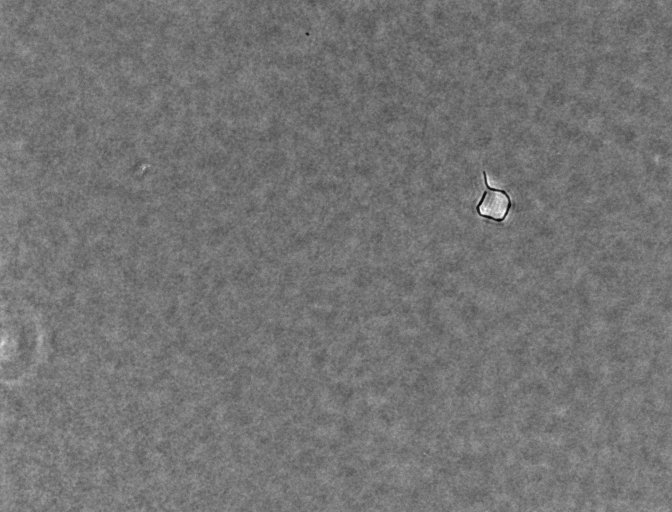
Phase contrast microscopy, 20x objective, 3 h incubation